Interaction volume radius: 10 \u00c5
Interaction volume height: 15 \u00c5
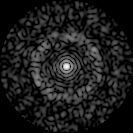
Disorder parameter: 0.8348